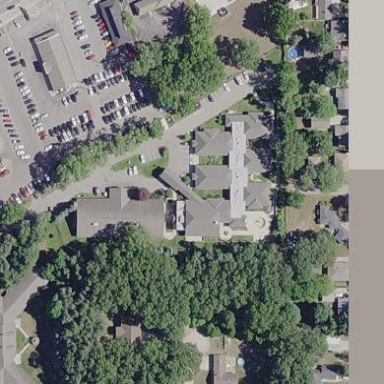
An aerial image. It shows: Building that serves as nursing home.